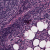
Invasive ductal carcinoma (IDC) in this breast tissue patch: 0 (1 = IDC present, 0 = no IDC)